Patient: sex F, age 55
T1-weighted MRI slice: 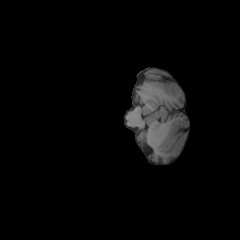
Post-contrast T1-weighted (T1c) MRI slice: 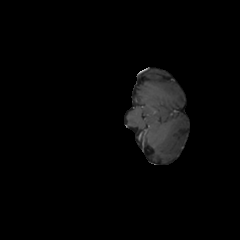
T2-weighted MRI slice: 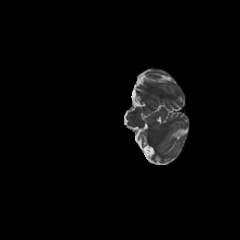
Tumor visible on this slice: no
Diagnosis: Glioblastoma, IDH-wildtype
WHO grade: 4